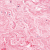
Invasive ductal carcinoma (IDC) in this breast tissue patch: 0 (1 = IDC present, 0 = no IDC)